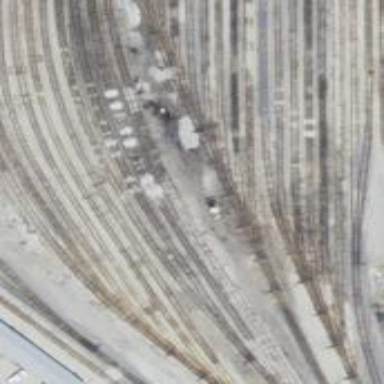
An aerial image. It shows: Railway yard used for servicing trains.